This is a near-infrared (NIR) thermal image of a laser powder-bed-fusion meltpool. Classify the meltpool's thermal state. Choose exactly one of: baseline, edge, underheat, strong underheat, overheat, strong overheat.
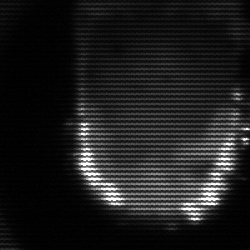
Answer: baseline